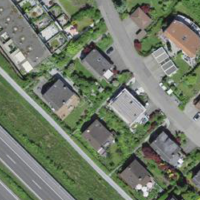
EUNIS habitat code: 57
Species observed at this site:
Aquilegia vulgaris